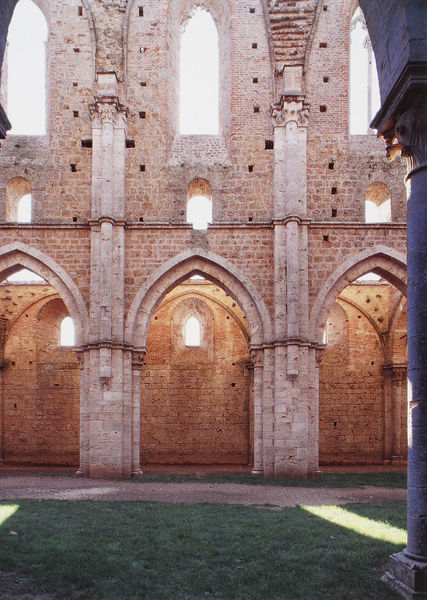
Titel: Klosterkirche S. Galgano in Chiusdino (Zisterzienserkloster)
Standort: Chiusdino (bei Monticiano), S. Galgano (EU - I - Toskana)
Schlagwörter: gestein, schatten, fenster, licht, pfeiler, säule, säulen, gebäude, gras, haus, rasen, weg, wand, architektur, stein, steine, kirche, sonne, gotik, schiff, bogen, mauer, ziegel, backstein, hof, pilaster, foto, bögen, gang, innenhof, ruine, gewölbe, kloster, torbogen, dom, loch, löcher, rom, kapitell, fries, gesims, mittelschiff, quader, bündelpfeiler, dienst, spitzbogen, spitzbögen, ionisch, zerstört, dorisch, korinthisch, klassik, bauen, klassisch, kapitel, lisenen, kriche, thermen, steinbogen, bauweise, innnenhof, steinbögen, steinsichitg, gfras